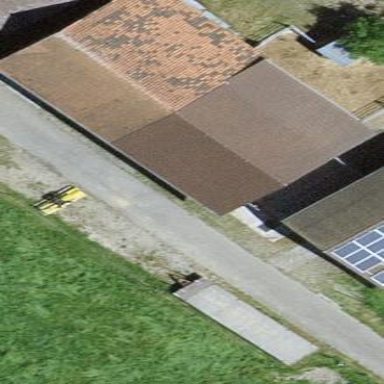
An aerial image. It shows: Rural barn.